Question: Showing question mark ??? while storing emoji in a MySQL database. I have already set database and table collation to utf8mb4. But still, it's showing ??? ??? instead of emoji in the database. I also tried to change existing row in PHPMYADMIN console. But nothing is working. Showing ??? instead of Unicode characters.
I have also changed Storage Engine for the table. InnoDB, MyISAM
'''
SET NAMES utf8mb4;
ALTER DATABASE your_database_name CHARACTER SET = utf8mb4 COLLATE = utf8mb4_unicode_ci;
ALTER TABLE your_table_name CONVERT TO CHARACTER SET utf8mb4 COLLATE utf8mb4_unicode_ci;
'''

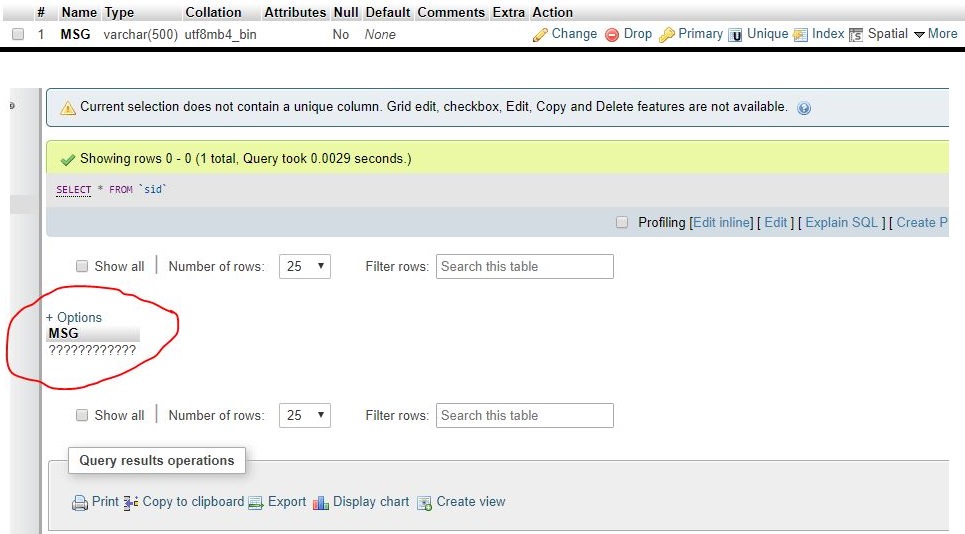
Answer: I finally got the solution.
We will have to set our connection charset to utf8.
After declaring connection variable set charset:
'''
mysqli_set_charset($con,"utf8");
'''
After that your emoji or any other unicode text will be encrypted and saved in mysql database.